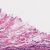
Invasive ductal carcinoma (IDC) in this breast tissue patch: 1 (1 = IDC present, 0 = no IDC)